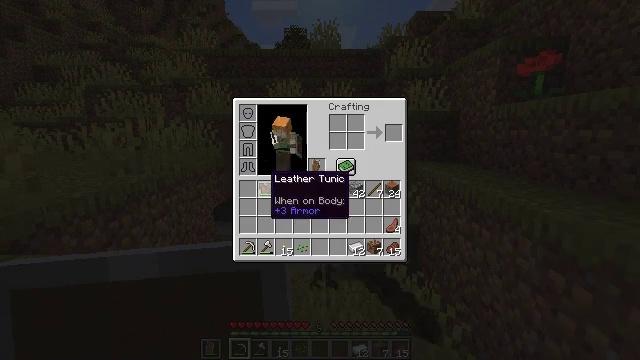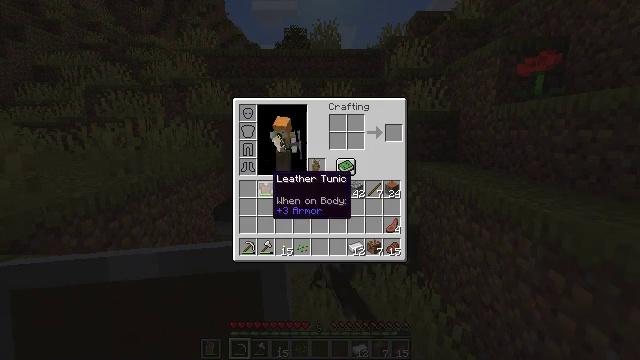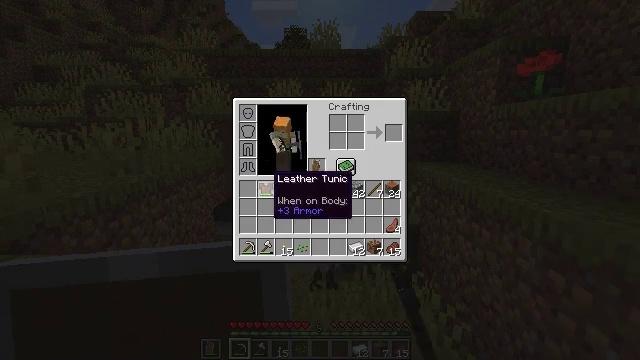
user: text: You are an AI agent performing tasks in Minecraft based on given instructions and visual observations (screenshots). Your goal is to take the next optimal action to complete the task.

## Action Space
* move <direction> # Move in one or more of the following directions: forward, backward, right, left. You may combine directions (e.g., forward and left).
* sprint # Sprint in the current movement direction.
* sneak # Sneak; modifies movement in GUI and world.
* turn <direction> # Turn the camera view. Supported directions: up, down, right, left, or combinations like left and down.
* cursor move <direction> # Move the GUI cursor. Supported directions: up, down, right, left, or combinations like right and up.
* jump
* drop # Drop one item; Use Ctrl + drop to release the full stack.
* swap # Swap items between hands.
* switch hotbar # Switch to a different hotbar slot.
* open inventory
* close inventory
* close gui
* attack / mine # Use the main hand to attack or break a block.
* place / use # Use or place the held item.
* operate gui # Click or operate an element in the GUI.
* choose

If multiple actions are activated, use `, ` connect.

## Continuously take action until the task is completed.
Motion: motion action
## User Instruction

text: Drop a grass block.
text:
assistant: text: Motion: no_op
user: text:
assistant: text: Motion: no_op
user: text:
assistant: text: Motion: no_op